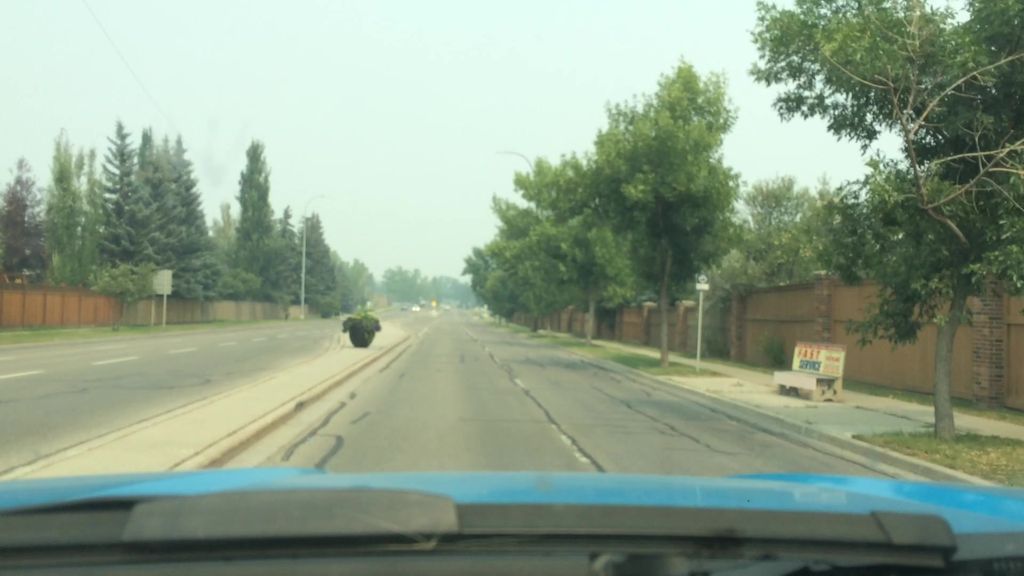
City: calgary